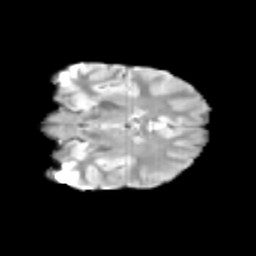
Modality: T2w
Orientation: coronal
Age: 12
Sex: female
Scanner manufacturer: siemens
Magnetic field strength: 3 T
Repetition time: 3.8 s
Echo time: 0.07 s